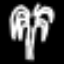
Label: palm tree